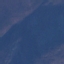
Land use / land cover: HerbaceousVegetation